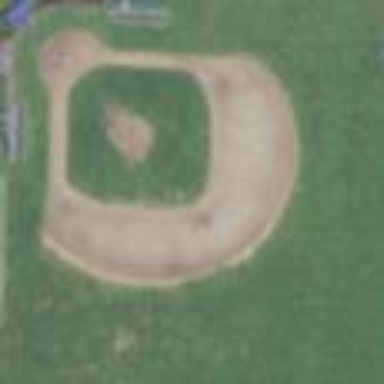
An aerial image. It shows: Baseball pitch for leisure land.